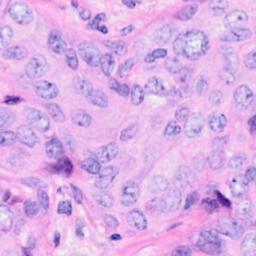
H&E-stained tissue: Breast